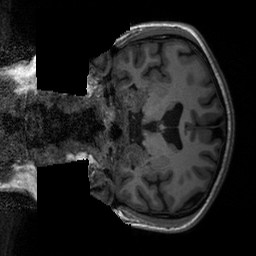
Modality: T1w
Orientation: coronal
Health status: healthy
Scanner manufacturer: siemens
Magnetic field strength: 3 T
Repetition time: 2.3 s
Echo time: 0.00207 s